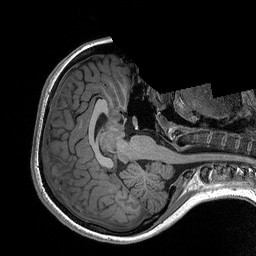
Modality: T1w
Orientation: axial
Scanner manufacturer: siemens
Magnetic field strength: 3 T
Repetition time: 2.3 s
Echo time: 0.00298 s